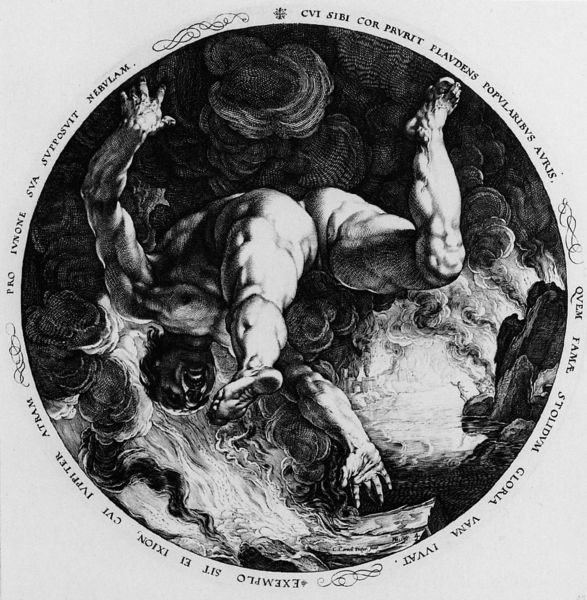
Titel: The four Falling Disgracers: Ixion
Künstler: Hendrik Goltzius
Institution: Amsterdam, Rijksmuseum, Rijksprentenkabinet
Schlagwörter: feuer, fuß, hand, nackt, wolken, qualm, kreis, rund, beine, fall, sturz, po